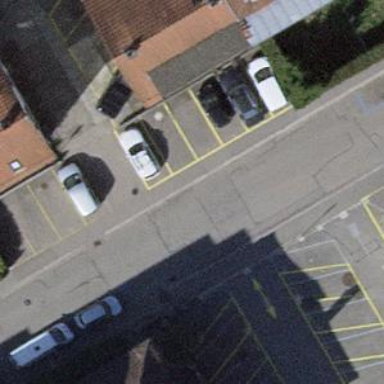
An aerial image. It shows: Street-side parking area.